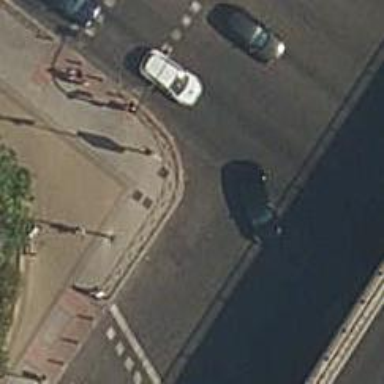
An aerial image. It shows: Kerb serving as barrier.